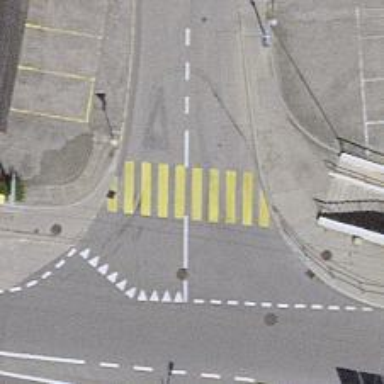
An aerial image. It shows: Marked zebra crossing on the road.